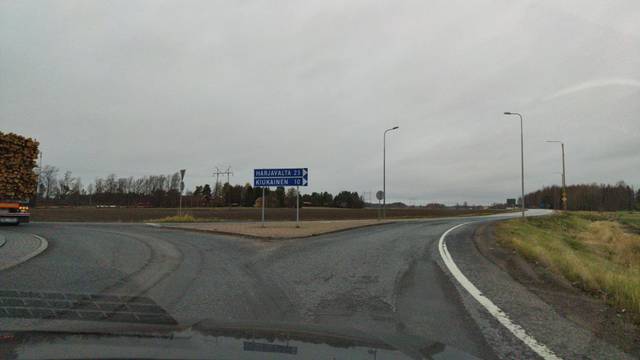
Region: Finland
Coordinates: 61.131, 22.124